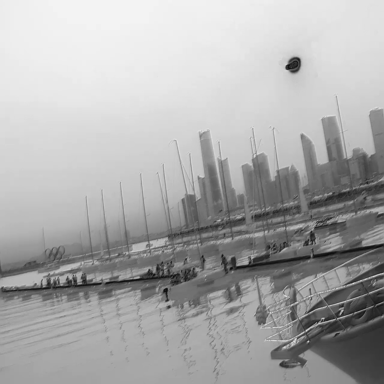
There are nine sailboats in the infrared image.